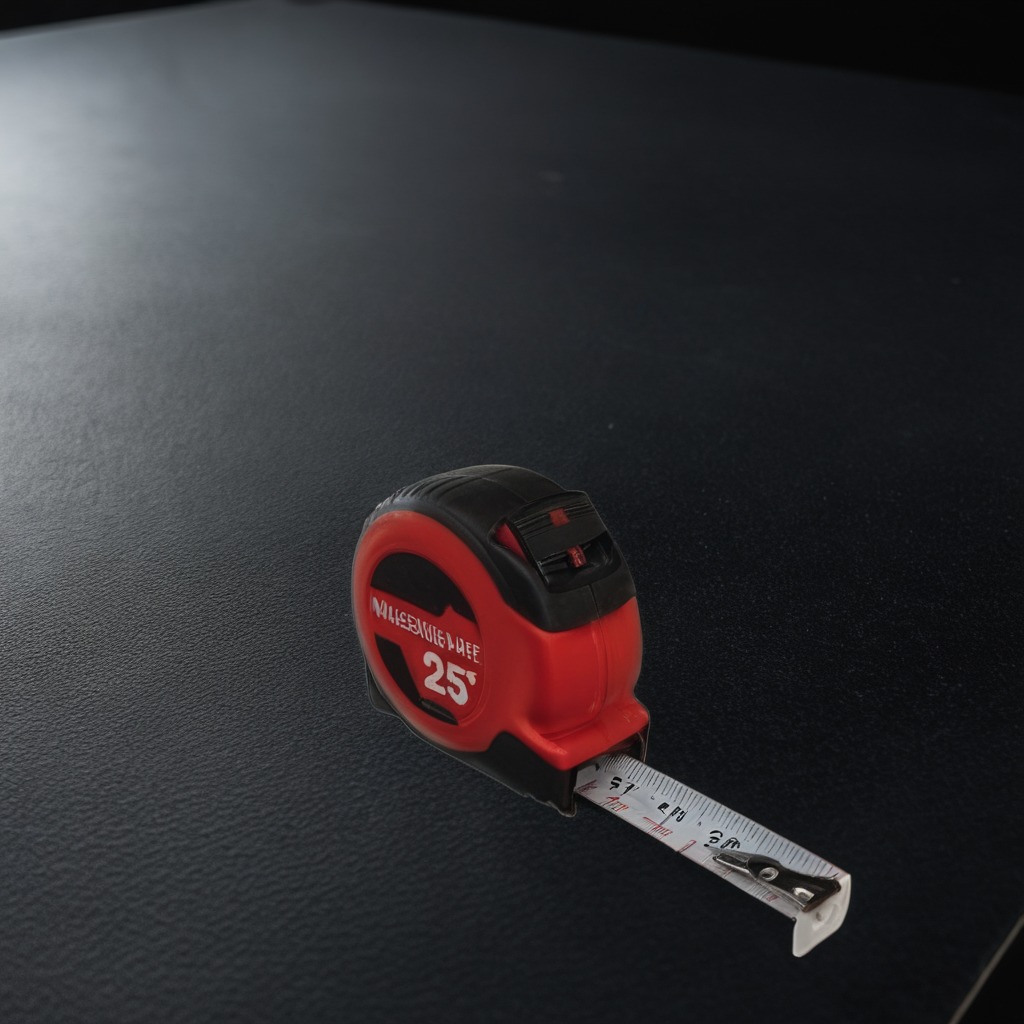
A measuring tape lies on a clean granite tabletop covered with a black rubber mat inside a workshop at night dim ambient light soft shadows worn but beneath the mat